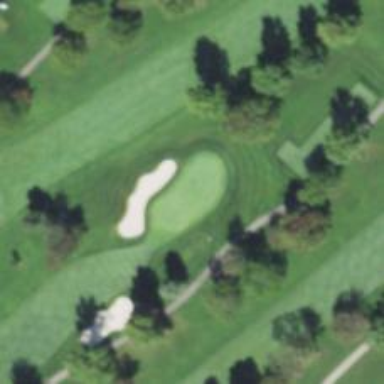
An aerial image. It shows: View of golf hole.